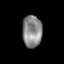
Tissue: prostate
Cell type: T cells
Senescence score: 0.2799
Nuclear area (px): 615
Mean DAPI intensity: 136.886